Question: How can I calculate the arc between two circles? The arc must be tangent to the two points on the circles.
Here is a picture illustrating it. I'm trying to code and calculate the orange arc and the blue arc.

more details:
Your applet should have 2 modes: 2D and 3D. The user should be able to switch between them by pressing the space bar. In the 2D mode, the user can edit the position of four control points A, B, C and D and should see 4 circular arcs defined by these points as follows. The red arc lies on a circle of center A and radius ||AB||. The green arc lies on a circle of center C and radius ||CD||. The orange arc lies on a supporting circle that is tangent to the supporting circle of the red arc at B and also tangent to the green circle at a point E, which your code must compute. This supporting circle should not separate A and C (i.e., A and C must either be both in that circle or out of it). Similarly, the blue arc lies on a circle that does not separate A and C and that is tangent to the supporting circle of the green arc at D and is also tangent to the supporting circle of the red arc at some point F which your program must compute. The red arc runs clockwise from F to B. The orange arc runs from B to E. The green arc runs from E to D. The blue arc runs from D back to F. These four arcs form a smooth boundary of a region S of the plane. Notice that depending on the position of the control points, the orange and blue arcs may each be either concave or convex. In the figure below, the blue arc is concave. (pictured above)
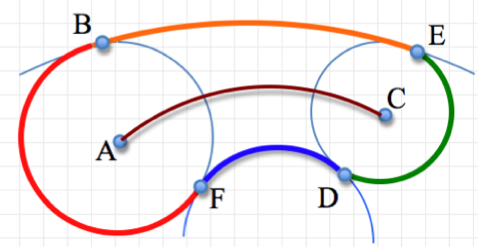
Answer: There are many "tangent circles" !